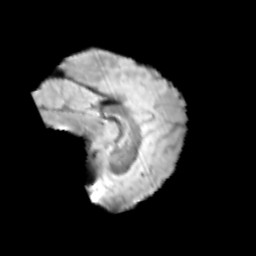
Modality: T2w
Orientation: sagittal
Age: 11
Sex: male
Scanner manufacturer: siemens
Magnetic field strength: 3 T
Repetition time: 3.8 s
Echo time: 0.07 s